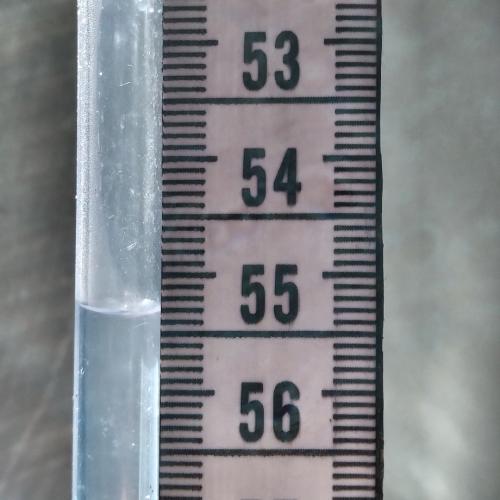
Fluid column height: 55.3 cm